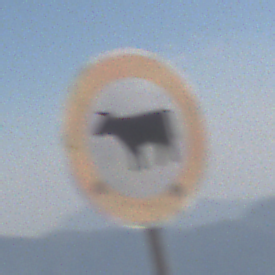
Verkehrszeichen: VerbotViehtrieb
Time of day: Midday
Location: Outdoor (Nature)
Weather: Clear
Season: NotSpecified
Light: Natural